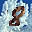
Label: 8